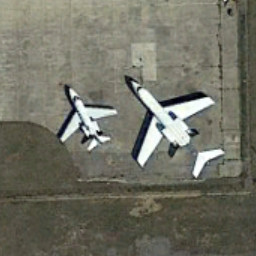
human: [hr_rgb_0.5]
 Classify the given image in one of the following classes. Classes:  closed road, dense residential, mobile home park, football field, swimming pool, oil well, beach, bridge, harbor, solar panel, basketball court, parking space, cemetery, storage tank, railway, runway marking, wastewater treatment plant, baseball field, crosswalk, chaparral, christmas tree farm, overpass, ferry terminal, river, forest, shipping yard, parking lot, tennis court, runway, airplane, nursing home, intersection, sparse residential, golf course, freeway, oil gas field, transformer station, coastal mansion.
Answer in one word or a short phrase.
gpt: airplane